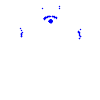
Particle: kaon